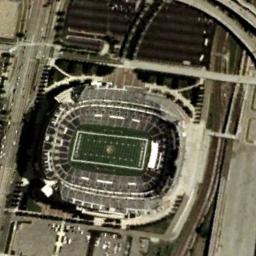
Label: stadium